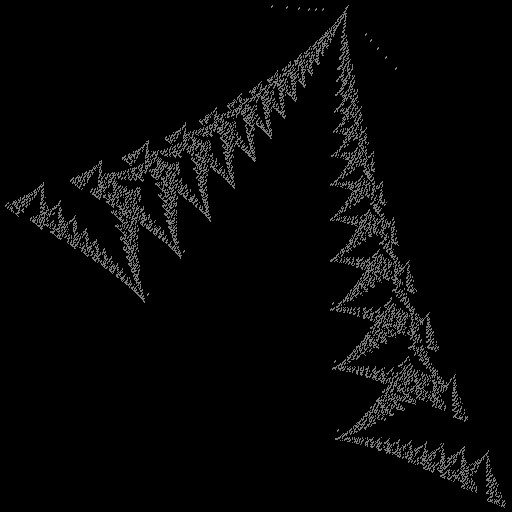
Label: zigzag